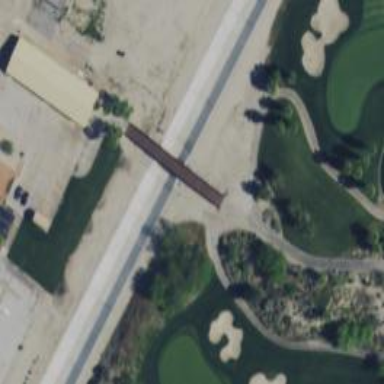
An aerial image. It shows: Path leading to bridge.